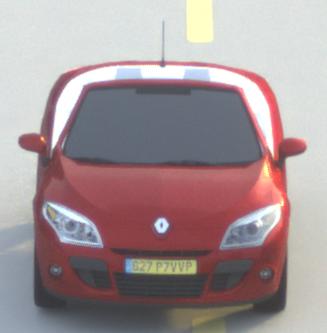
Make: Renault
Model: Mégane Coupé-Cabriolet 1.6 16V 110
Detailed model: Mégane (III) Coupé-Cabriolet
Model produced from: 2010/06
Model produced until: 2013/03
Doors: 2
Color: red
Road condition: dry road
Daytime: sunrise or sunset
Contrast: low contrast